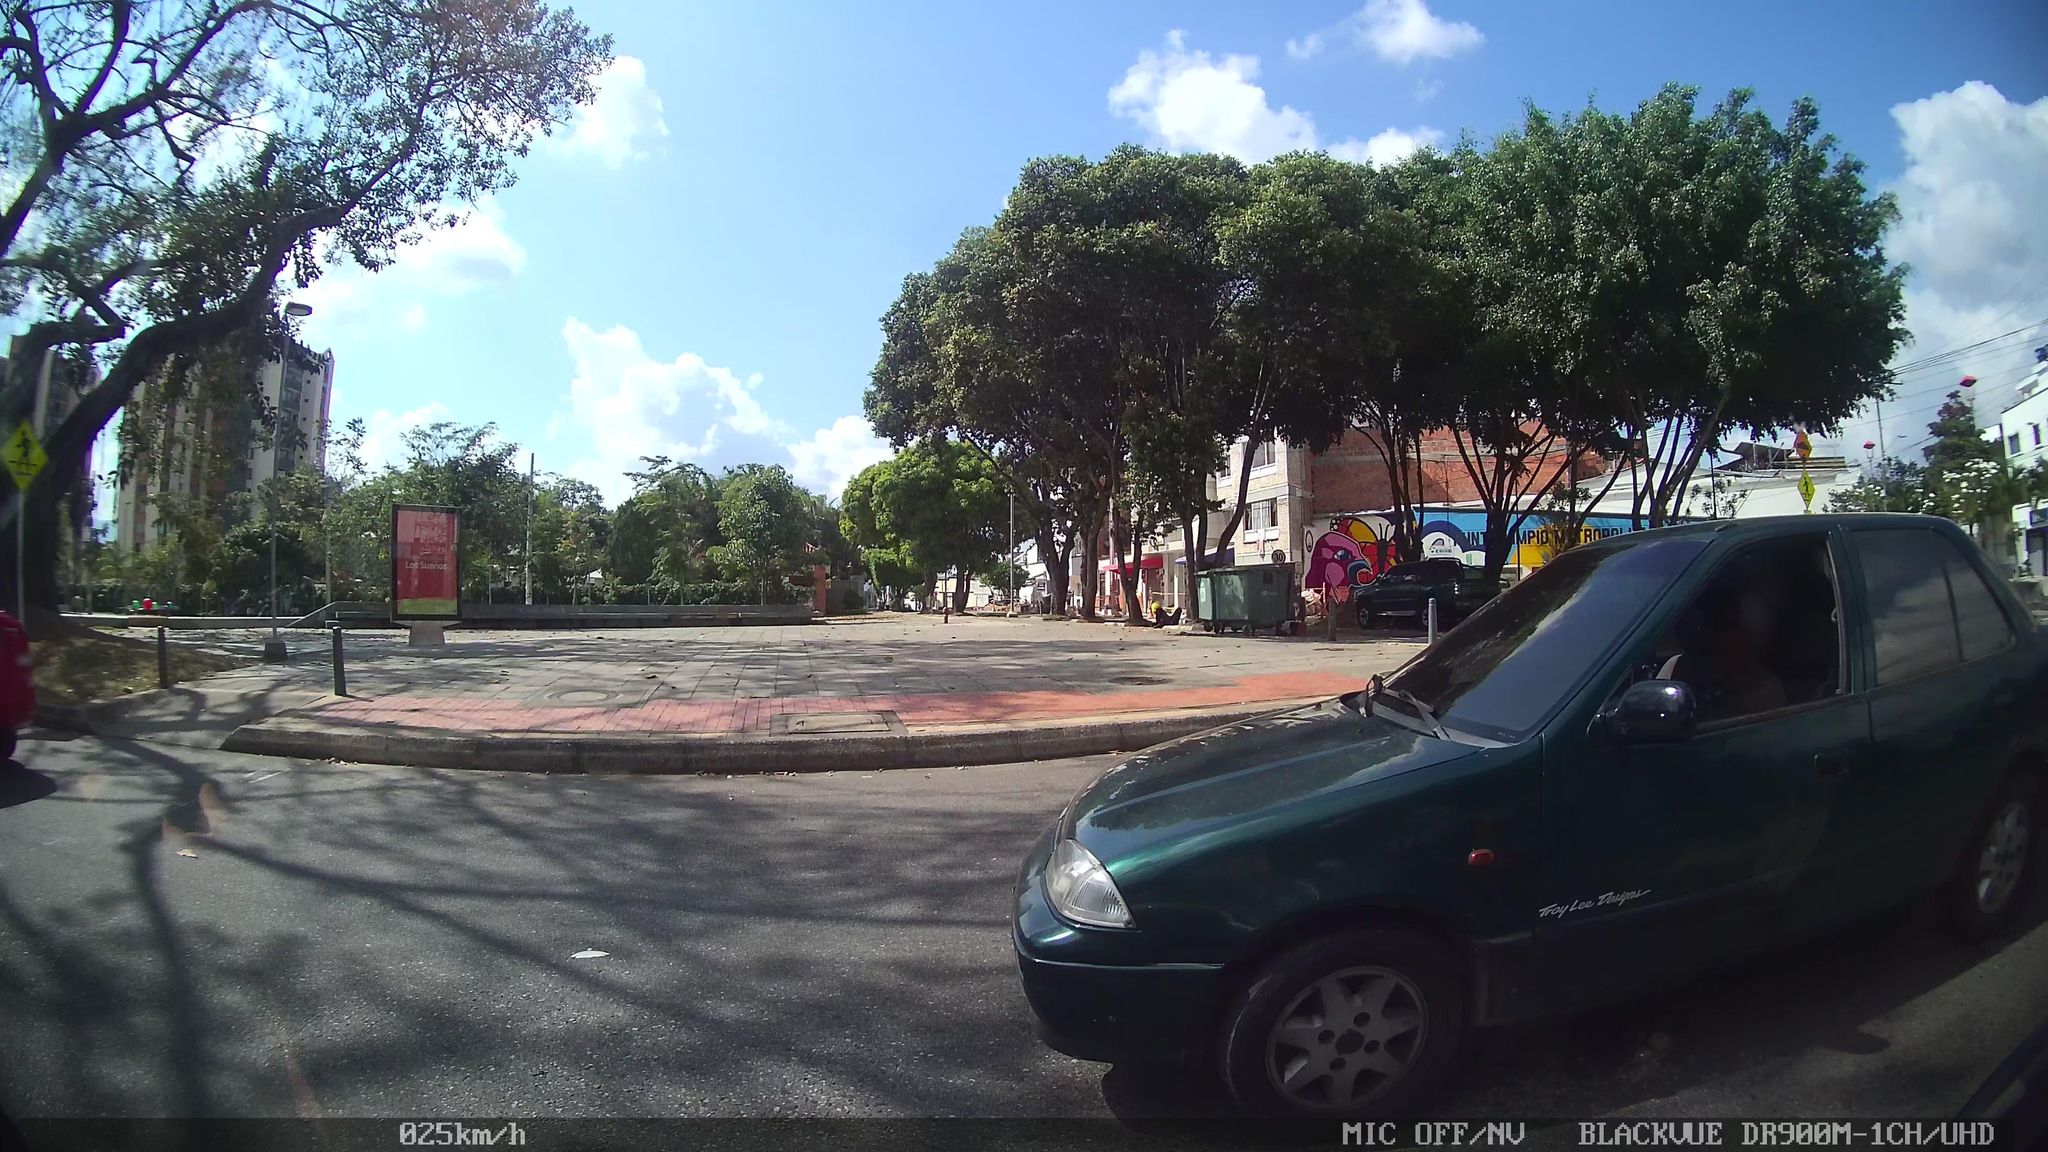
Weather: clear
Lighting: day
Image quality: good
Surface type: driving surface
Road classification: residential
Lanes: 1
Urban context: urban centre
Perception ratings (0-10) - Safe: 2.95, Lively: 7.59, Beautiful: 4.21, Boring: 2.27, Depressing: 4.33, Wealthy: 3.85